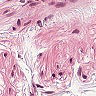
Metastatic tissue present: no